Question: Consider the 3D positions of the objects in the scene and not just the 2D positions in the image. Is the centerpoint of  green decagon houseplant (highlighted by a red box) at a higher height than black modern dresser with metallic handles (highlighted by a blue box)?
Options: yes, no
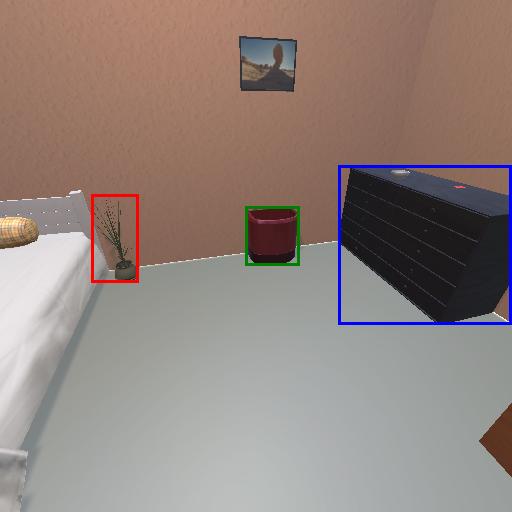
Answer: yes